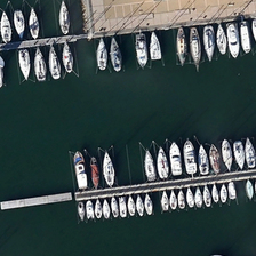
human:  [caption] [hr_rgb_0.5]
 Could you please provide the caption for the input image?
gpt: A lot of white boats are on the dock.

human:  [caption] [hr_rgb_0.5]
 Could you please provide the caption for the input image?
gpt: Many white ships call at the port.

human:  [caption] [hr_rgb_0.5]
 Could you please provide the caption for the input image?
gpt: Many white boats were parked on the pier.

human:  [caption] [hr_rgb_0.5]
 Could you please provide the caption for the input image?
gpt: Many white boats were stationed on the pier.

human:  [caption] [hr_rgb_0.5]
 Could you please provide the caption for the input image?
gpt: There were many white boats on the pier.